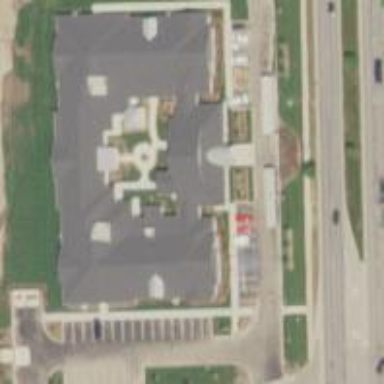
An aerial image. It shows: Nursing home.